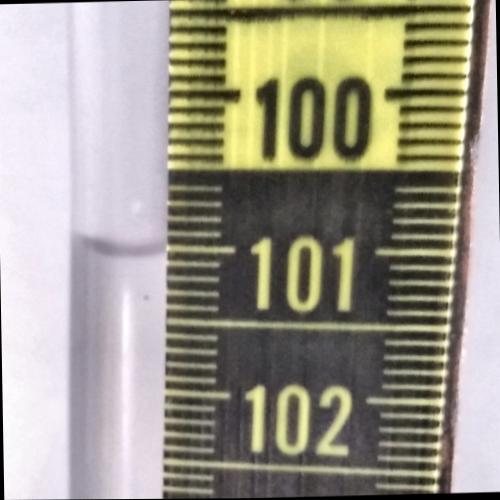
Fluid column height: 101.0 cm